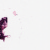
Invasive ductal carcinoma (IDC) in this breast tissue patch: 0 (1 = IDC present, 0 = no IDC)